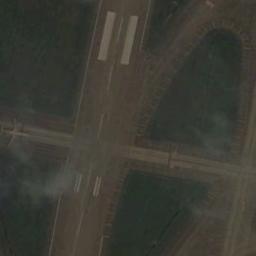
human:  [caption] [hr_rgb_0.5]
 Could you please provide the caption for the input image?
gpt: A curved and straight runway is next to a green lawn with white dashes of varying thickness .

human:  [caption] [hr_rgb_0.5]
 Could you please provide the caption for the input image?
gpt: The grass is on either side of the runway .

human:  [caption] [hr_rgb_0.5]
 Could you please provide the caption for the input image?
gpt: The runway is on the grass .

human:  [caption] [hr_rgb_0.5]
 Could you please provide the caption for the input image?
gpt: The runway with two aiming point markings go through the lawn connects some other roads .

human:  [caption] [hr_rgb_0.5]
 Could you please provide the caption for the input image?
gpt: There are some green meadows beside the runway .